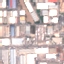
Land use / land cover: Industrial